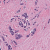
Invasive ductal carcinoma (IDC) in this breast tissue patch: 0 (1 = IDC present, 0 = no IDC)